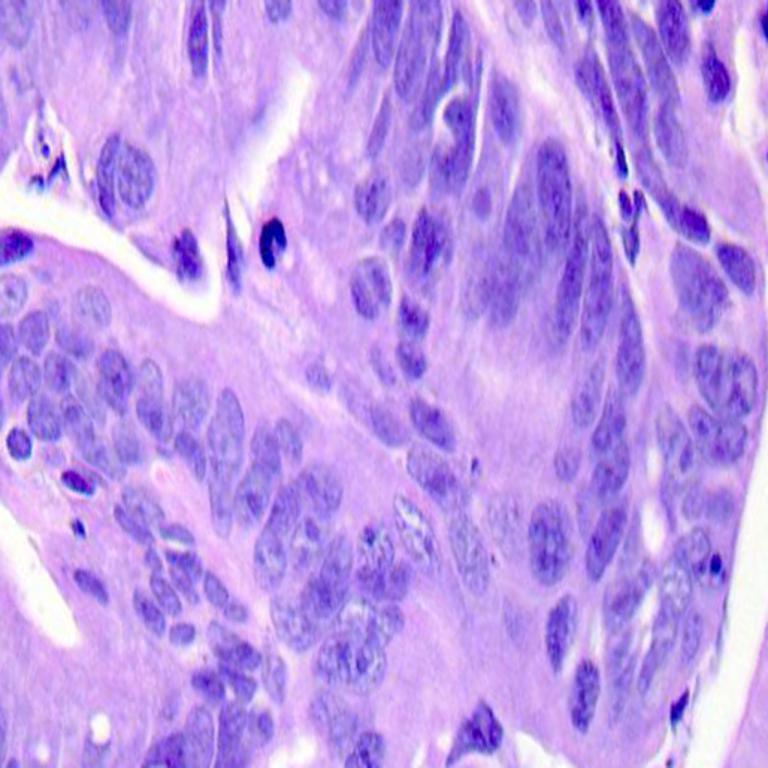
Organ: colon
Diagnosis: adenocarcinomas